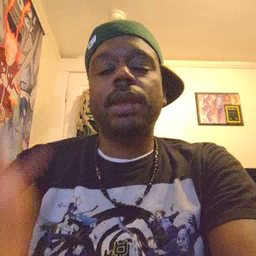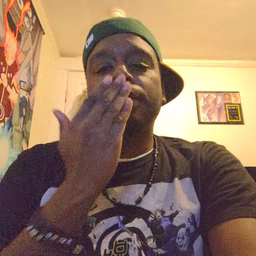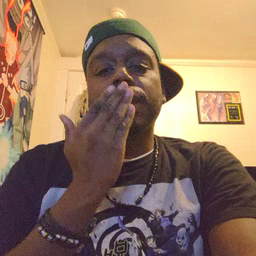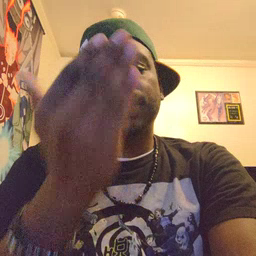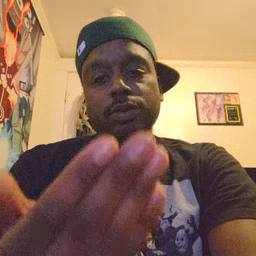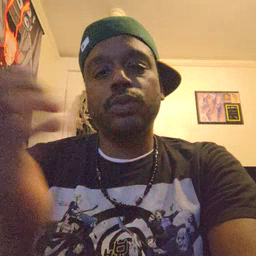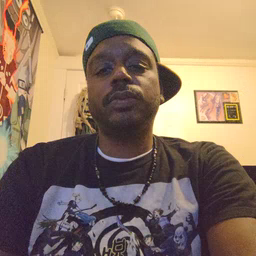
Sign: thankyou